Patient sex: M
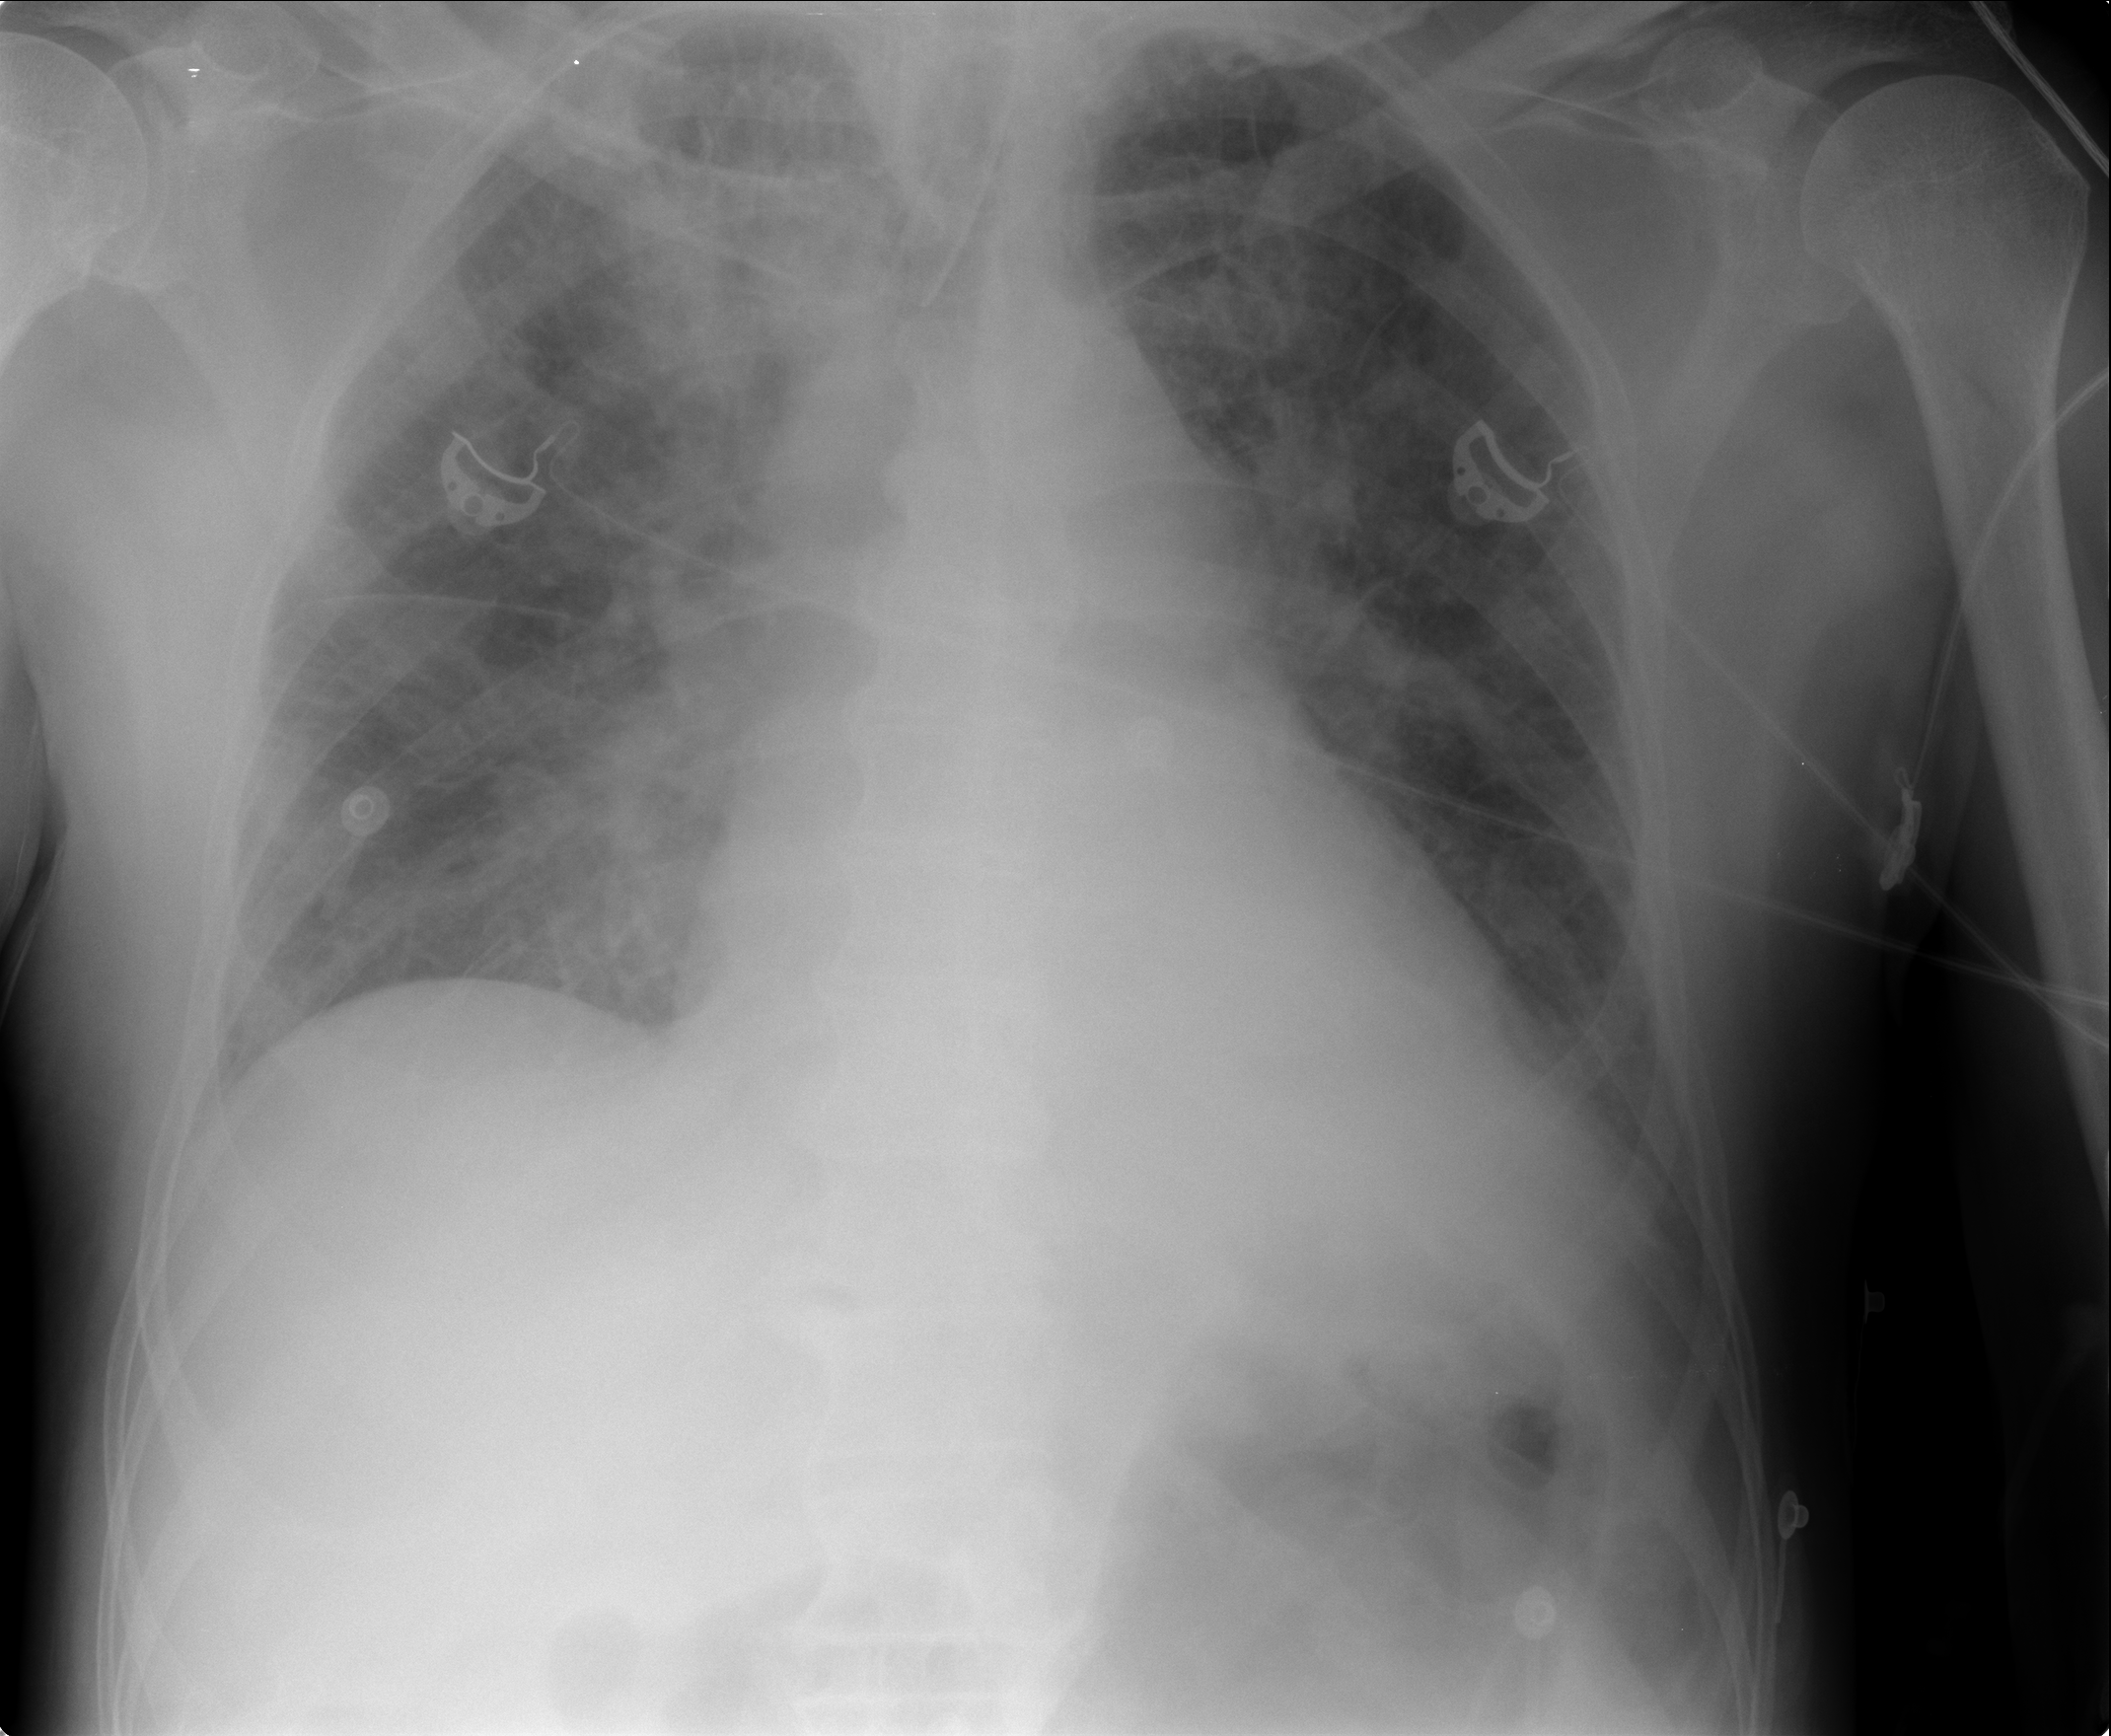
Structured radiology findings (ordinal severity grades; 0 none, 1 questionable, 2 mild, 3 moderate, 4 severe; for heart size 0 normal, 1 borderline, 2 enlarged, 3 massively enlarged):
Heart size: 2
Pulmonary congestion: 3
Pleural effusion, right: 0
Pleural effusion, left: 0
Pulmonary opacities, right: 3
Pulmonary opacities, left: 3
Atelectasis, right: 2
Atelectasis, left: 2